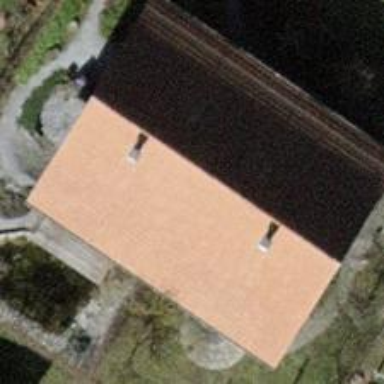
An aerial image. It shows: Semidetached house with gabled roof.